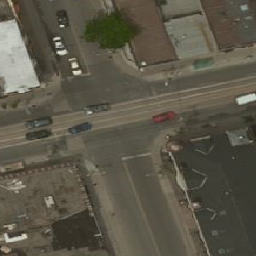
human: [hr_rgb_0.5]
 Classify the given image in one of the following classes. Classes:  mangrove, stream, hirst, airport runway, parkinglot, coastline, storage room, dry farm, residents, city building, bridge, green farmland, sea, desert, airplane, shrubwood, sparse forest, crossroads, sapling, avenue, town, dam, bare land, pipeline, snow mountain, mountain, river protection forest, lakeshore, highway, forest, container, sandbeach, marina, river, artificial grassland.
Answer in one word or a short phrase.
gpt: crossroads